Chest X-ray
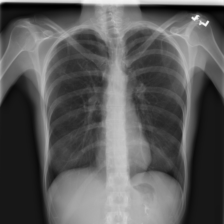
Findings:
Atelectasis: negative
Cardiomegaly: negative
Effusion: negative
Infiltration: negative
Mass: negative
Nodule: negative
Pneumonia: negative
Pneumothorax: negative
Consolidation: negative
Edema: negative
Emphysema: negative
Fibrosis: negative
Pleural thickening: negative
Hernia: negative